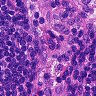
Metastatic tissue present: no